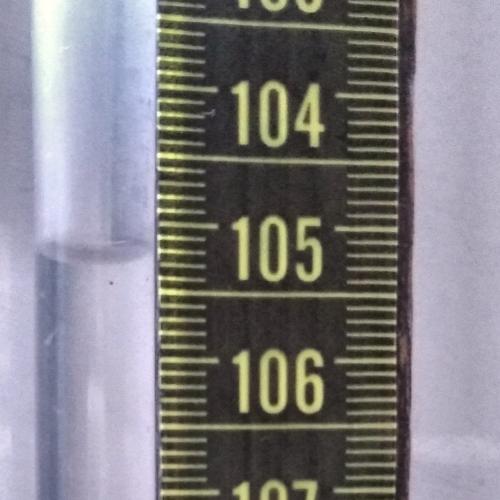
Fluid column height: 105.3 cm